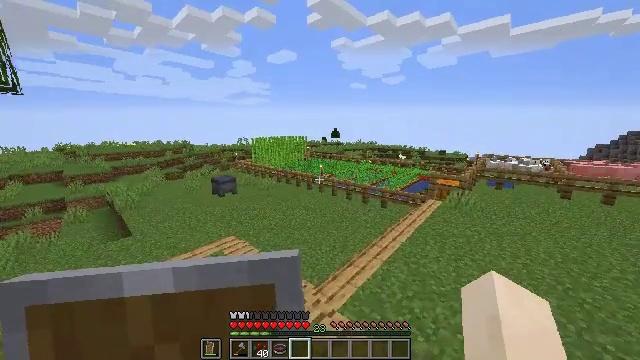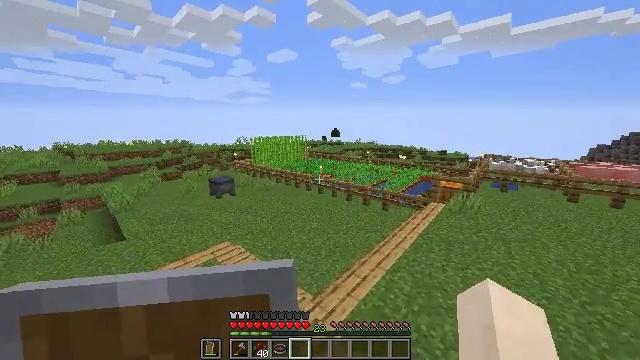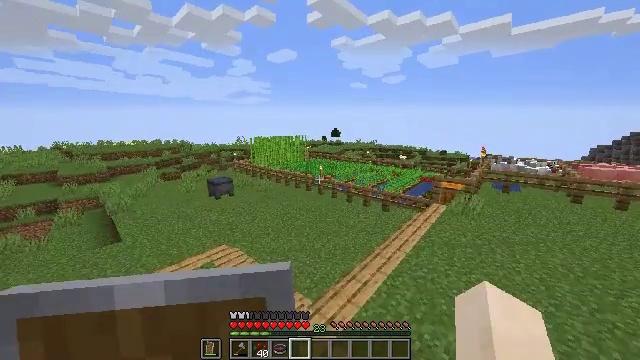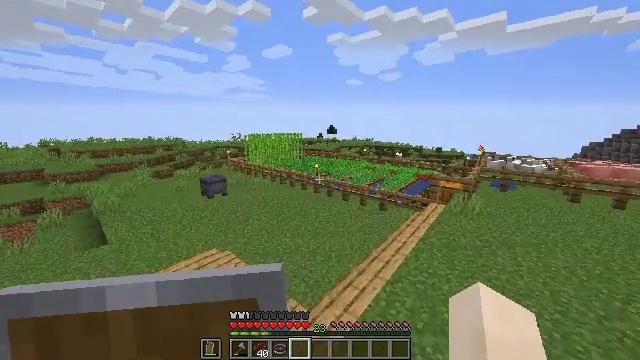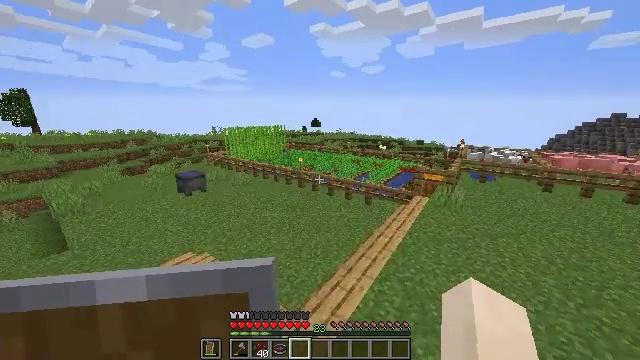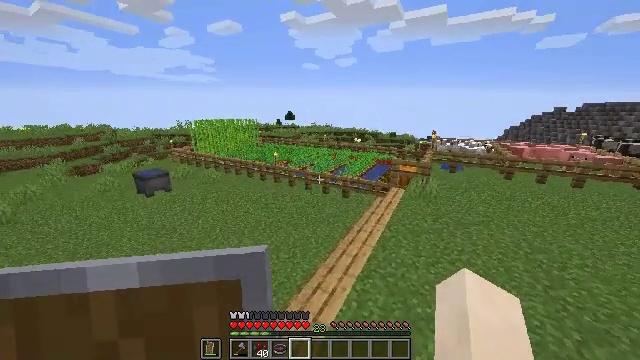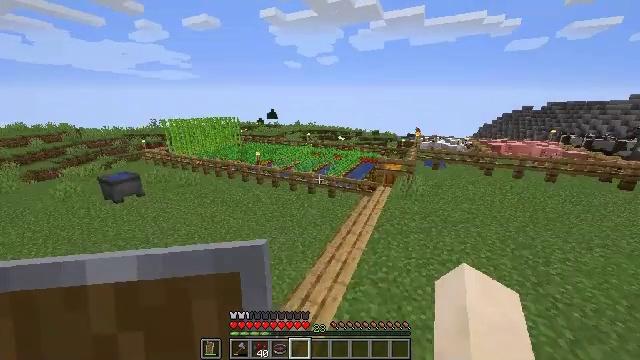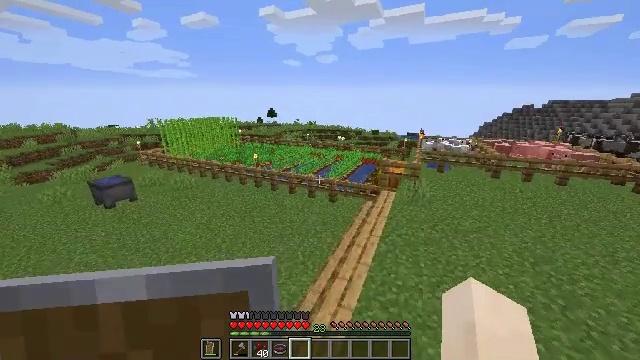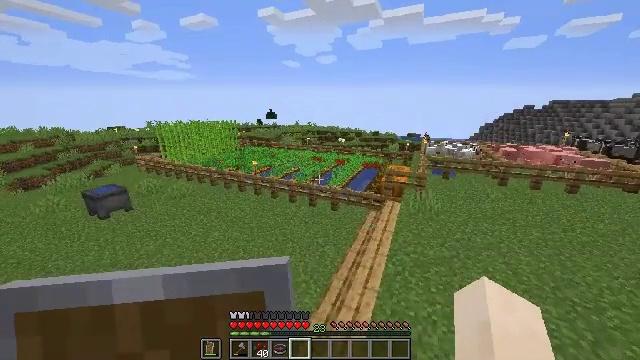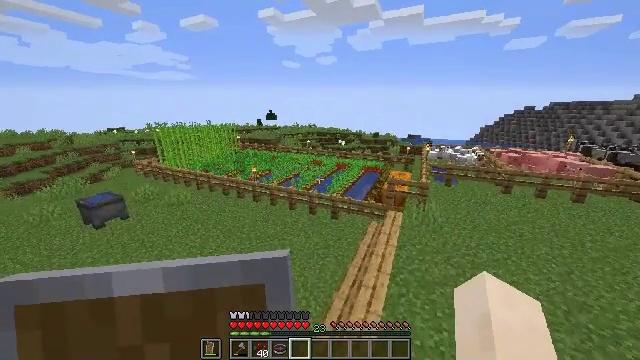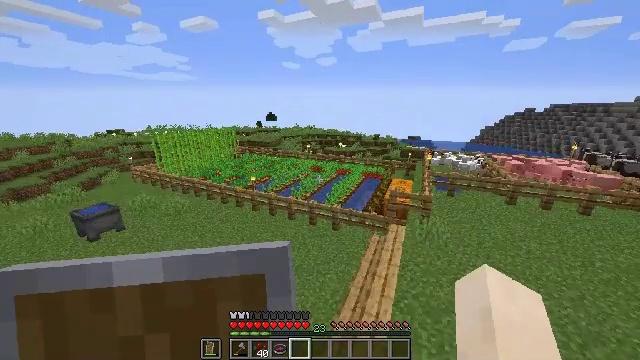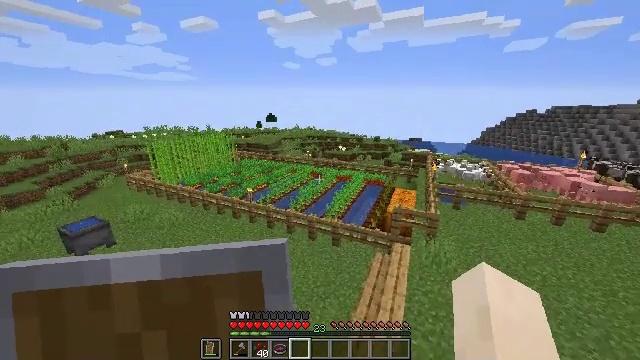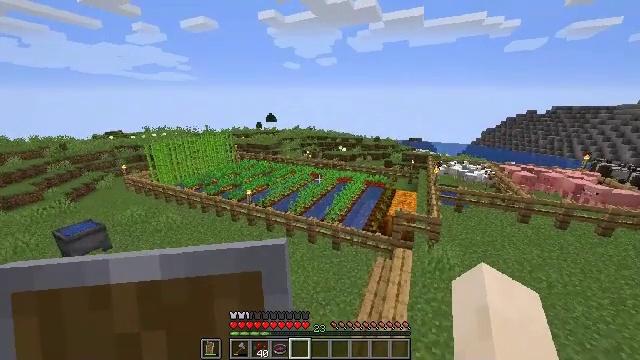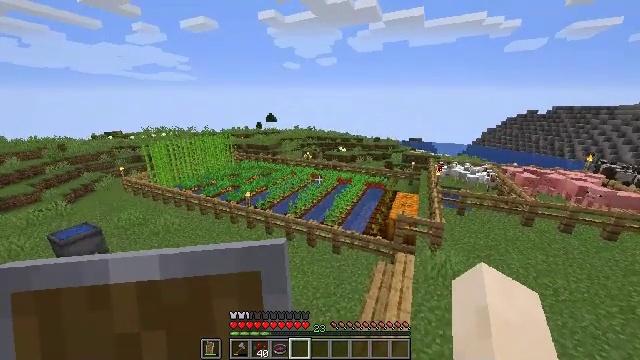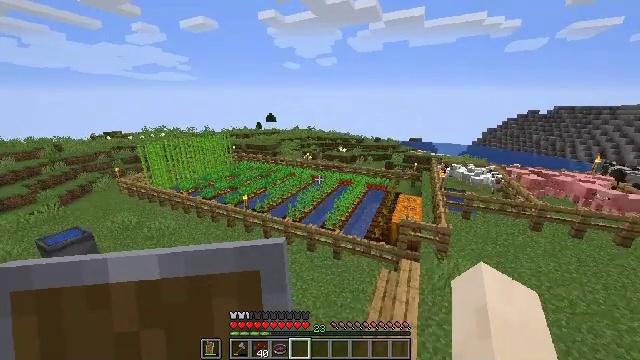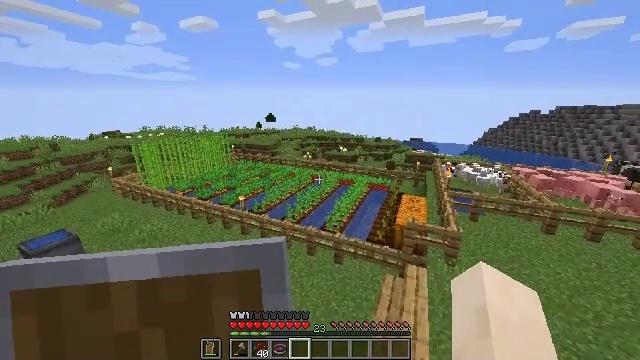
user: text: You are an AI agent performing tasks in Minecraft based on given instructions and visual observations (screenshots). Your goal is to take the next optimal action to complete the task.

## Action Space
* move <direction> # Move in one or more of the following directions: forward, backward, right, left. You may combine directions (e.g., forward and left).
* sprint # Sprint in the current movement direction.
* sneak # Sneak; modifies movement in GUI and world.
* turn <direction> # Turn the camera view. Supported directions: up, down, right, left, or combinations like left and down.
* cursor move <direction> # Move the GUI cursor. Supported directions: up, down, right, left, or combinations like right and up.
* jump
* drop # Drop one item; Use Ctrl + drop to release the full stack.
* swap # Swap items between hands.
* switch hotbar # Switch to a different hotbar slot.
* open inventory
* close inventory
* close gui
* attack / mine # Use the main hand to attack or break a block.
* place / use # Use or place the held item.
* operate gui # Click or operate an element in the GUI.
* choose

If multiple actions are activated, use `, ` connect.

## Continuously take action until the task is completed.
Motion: motion action
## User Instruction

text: Break the attached pumpkin stem.
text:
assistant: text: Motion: move forward
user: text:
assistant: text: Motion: move forward
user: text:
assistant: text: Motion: move forward, turn right
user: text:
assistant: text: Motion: move forward, turn right and down
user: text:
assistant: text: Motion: move forward, turn right and down
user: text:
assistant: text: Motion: move forward, turn right
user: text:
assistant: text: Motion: move forward
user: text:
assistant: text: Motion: move forward, jump
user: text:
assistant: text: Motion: move forward, jump
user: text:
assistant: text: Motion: move forward, jump
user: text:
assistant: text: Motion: move forward, jump
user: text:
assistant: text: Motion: move forward
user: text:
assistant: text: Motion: move forward
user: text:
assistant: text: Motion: move forward
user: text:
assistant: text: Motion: move forward
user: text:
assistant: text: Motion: move forward
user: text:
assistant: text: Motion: move forward
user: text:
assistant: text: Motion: move forward
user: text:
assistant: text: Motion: move forward
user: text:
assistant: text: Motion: move forward
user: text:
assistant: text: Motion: move forward, turn right and down
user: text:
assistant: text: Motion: move forward
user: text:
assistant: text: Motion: move forward
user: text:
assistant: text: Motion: move forward, turn right
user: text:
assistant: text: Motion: move forward, turn right
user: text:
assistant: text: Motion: move forward, turn right
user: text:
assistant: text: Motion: move forward, turn right
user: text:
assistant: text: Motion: turn right
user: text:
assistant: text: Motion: turn right and down
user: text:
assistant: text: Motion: turn right